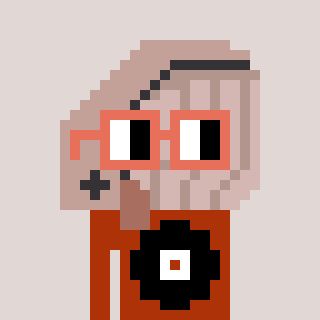
a pixel art character with square orange glasses, a whale-shaped head and a hotbrown-colored body on a warm background